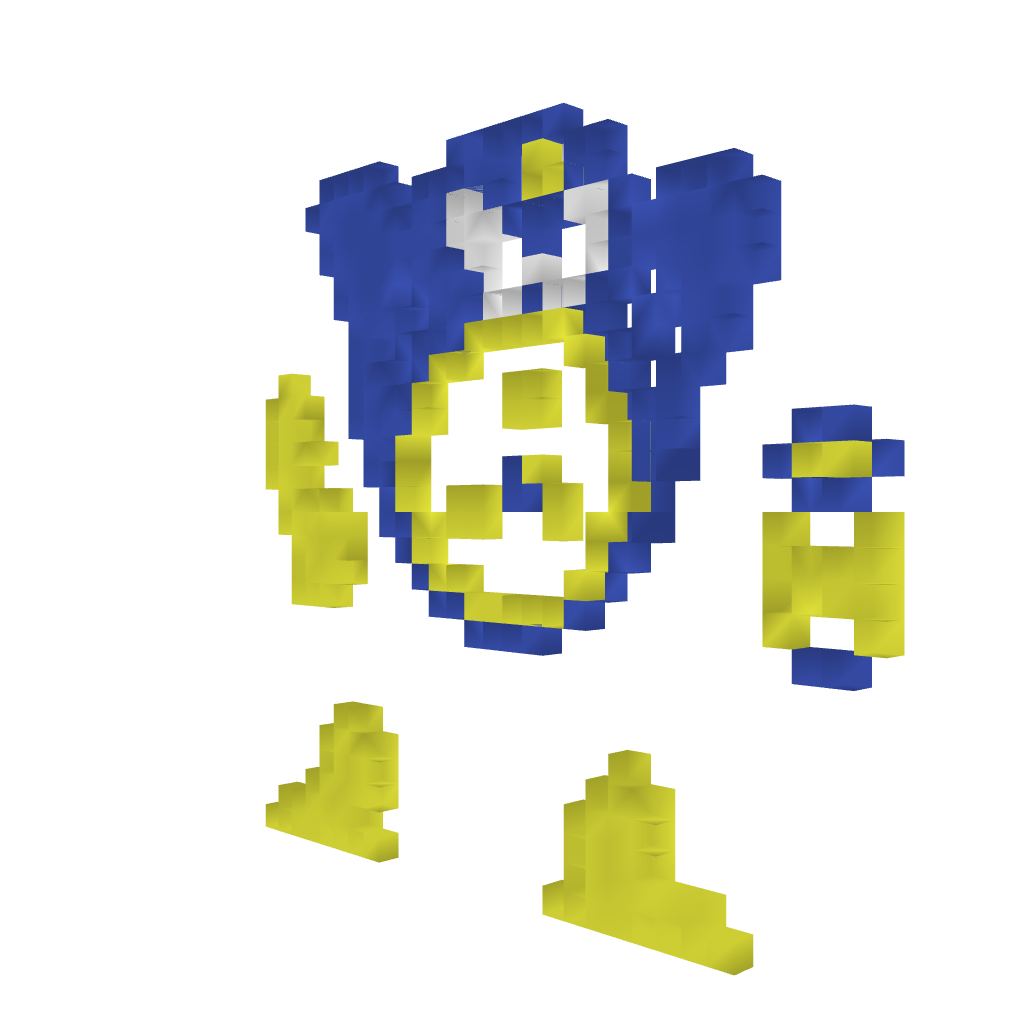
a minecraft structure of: Airman (ErnieCIII) bad low quality